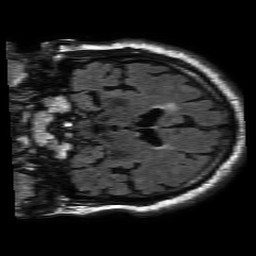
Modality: FLAIR
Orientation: coronal
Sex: male
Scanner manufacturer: philips
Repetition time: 11 s
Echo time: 0.125 s